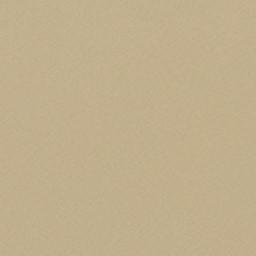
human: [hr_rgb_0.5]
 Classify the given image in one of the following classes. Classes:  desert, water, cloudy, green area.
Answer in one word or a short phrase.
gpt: desert